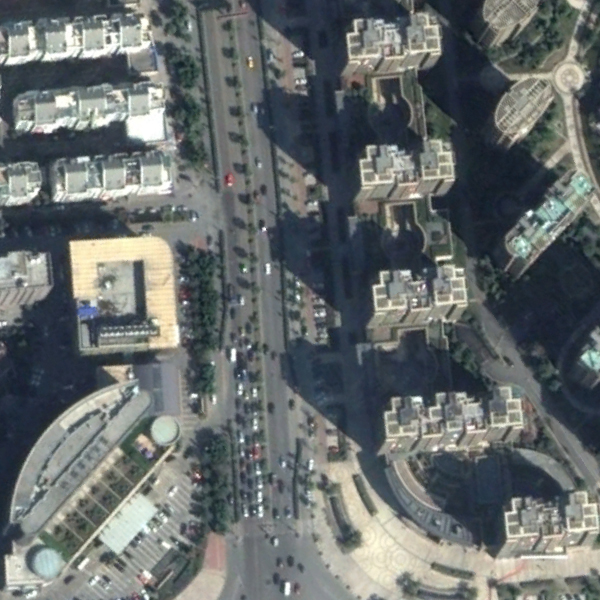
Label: Commercial